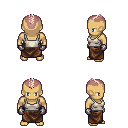
a pixel art fantasy rpg character, male body template, human, tanned skin, white pirate shirt, robe skirt, white blonde short mohawk hairstyle, metal gloves, four views (front, back, left, right), 2x2 character sprite sheet, small pixel art, hard edges, no anti-aliasing